Question: Please have a look at the reprex at the end of this post. I should say that because of an issue with the ne_download function, the reprex requires the development version of rnaturalearth. See
<URL>
The code below works, but it seems to me that, with respect to the past, the equatorial line and all the latitude line have disappeared.
Is there any way to bring them back?
Thanks!
PS: are the warnings that the code generate now anything I should be worried about?
'''
library(dplyr)
#>
#> Attaching package: 'dplyr'
#> The following objects are masked from 'package:stats':
#>
#> filter, lag
#> The following objects are masked from 'package:base':
#>
#> intersect, setdiff, setequal, union
library(ggplot2)
library(rnaturalearth)
library(sf)
#> Linking to GEOS 3.9.0, GDAL 3.2.2, PROJ 7.2.1; sf_use_s2() is TRUE
ww_ini <- ne_countries(scale = "medium",
type = 'map_units',
returnclass = "sf")
bb <- ne_download(type = "wgs84_bounding_box", category = "physical",
returnclass = "sf")
#> Warning: OGR support is provided by the sf and terra packages among others
#> Warning: OGR support is provided by the sf and terra packages among others
#> Warning: OGR support is provided by the sf and terra packages among others
#> Warning: OGR support is provided by the sf and terra packages among others
#> Warning: OGR support is provided by the sf and terra packages among others
#> Warning: OGR support is provided by the sf and terra packages among others
#> OGR data source with driver: ESRI Shapefile
#> Source: "/tmp/Rtmp3wWhXe", layer: "ne_110m_wgs84_bounding_box"
#> with 1 features
#> It has 2 fields
gpl2 <- ggplot(data = ww_ini) +
geom_sf( col = "black", lwd = 0.3 )+
xlab(NULL) + ylab(NULL) +
ggtitle("Test title")+
geom_sf(data = bb, col = "grey", fill = "transparent") +
theme(plot.background = element_rect(fill = "white"),
panel.background = element_rect(fill = 'white'),
panel.grid.major = element_line(colour = "grey"),
legend.position="top",
plot.title = element_text(lineheight=.8, size=24, face="bold",
vjust=1),
legend.text = element_text(vjust=.4,lineheight=1,size = 14),
legend.title = element_text(vjust=1,lineheight=1, size=14,
face="bold" ))+
coord_sf( crs = "+proj=eqearth +wktext")
gpl2
'''

'''
sessionInfo()
#> R version 4.2.2 (2022-10-31)
#> Platform: x86_64-pc-linux-gnu (64-bit)
#> Running under: Debian GNU/Linux 11 (bullseye)
#>
#> Matrix products: default
#> BLAS: /usr/lib/x86_64-linux-gnu/blas/libblas.so.3.9.0
#> LAPACK: /usr/lib/x86_64-linux-gnu/lapack/liblapack.so.3.9.0
#>
#> locale:
#> [1] LC_CTYPE=en_GB.UTF-8 LC_NUMERIC=C
#> [3] LC_TIME=en_GB.UTF-8 LC_COLLATE=en_GB.UTF-8
#> [5] LC_MONETARY=en_GB.UTF-8 LC_MESSAGES=en_GB.UTF-8
#> [7] LC_PAPER=en_GB.UTF-8 LC_NAME=C
#> [9] LC_ADDRESS=C LC_TELEPHONE=C
#> [11] LC_MEASUREMENT=en_GB.UTF-8 LC_IDENTIFICATION=C
#>
#> attached base packages:
#> [1] stats graphics grDevices utils datasets methods base
#>
#> other attached packages:
#> [1] sf_1.0-9 rnaturalearth_0.3.0 ggplot2_3.4.0
#> [4] dplyr_1.0.10
#>
#> loaded via a namespace (and not attached):
#> [1] styler_1.8.0 tidyselect_1.2.0 xfun_0.35
#> [4] purrr_1.0.0 lattice_0.20-45 colorspace_2.0-3
#> [7] vctrs_0.5.1 generics_0.1.3 htmltools_0.5.3
#> [10] yaml_2.3.6 utf8_1.2.2 rlang_1.0.6
#> [13] R.oo_1.25.0 e1071_1.7-12 pillar_1.8.1
#> [16] glue_1.6.2 withr_2.5.0 DBI_1.1.3
#> [19] R.utils_2.12.1 sp_1.5-1 R.cache_0.16.0
#> [22] lifecycle_1.0.3 stringr_1.5.0 munsell_0.5.0
#> [25] gtable_0.3.1 R.methodsS3_1.8.2 evaluate_0.18
#> [28] knitr_1.41 fastmap_1.1.0 class_7.3-20
#> [31] fansi_1.0.3 highr_0.9 Rcpp_1.0.9
#> [34] KernSmooth_2.23-20 scales_1.2.1 classInt_0.4-8
#> [37] jsonlite_1.8.4 farver_2.1.1 fs_1.5.2
#> [40] digest_0.6.30 stringi_1.7.8 grid_4.2.2
#> [43] rgdal_1.6-2 cli_3.4.1 tools_4.2.2
#> [46] magrittr_2.0.3 proxy_0.4-27 tibble_3.1.8
#> [49] pkgconfig_2.0.3 reprex_2.0.2 assertthat_0.2.1
#> [52] rmarkdown_2.17 httr_1.4.4 R6_2.5.1
#> [55] units_0.8-1 rnaturalearthdata_0.1.0 compiler_4.2.2
'''
<URL>
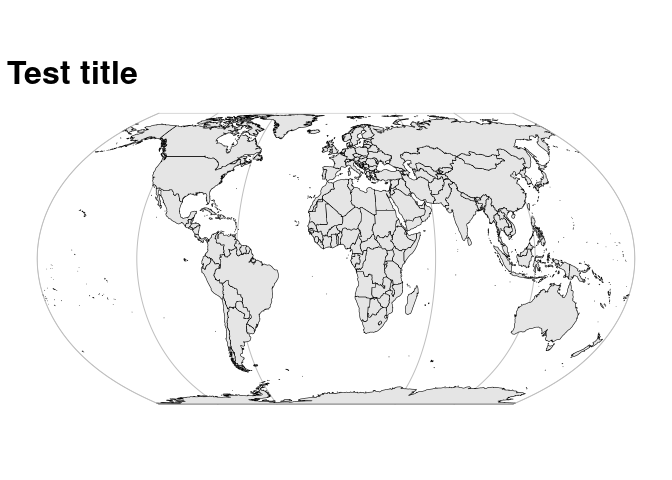
Answer: The bounding box is present on your plot as the outline of the map. We can see this if we specifically colour it red. If you are looking for a rectangle drawn around the whole plot then use the 'colour' argument of 'panel.background' inside 'theme' (shown below)
I'm not sure what's going on with your equatorial line and latitude lines, since these show up as expected on my machine with the following code:
'''
ggplot(data = ww_ini) +
geom_sf( col = "black", lwd = 0.3 )+
xlab(NULL) + ylab(NULL) +
ggtitle("Test title")+
geom_sf(data = bb, col = "red", fill = "transparent") +
theme(plot.background = element_rect(fill = "white"),
panel.background = element_rect(fill = 'white', colour = 'black'),
panel.grid.major = element_line(colour = "grey"),
legend.position="top",
plot.title = element_text(lineheight=.8, size=24, face="bold",
vjust=1),
legend.text = element_text(vjust=.4,lineheight=1,size = 14),
legend.title = element_text(vjust=1,lineheight=1, size=14,
face="bold" ))+
coord_sf( crs = "+proj=eqearth +wktext")
'''
<URL>